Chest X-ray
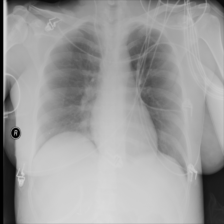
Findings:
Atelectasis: negative
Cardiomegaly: negative
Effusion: negative
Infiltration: negative
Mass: negative
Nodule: negative
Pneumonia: negative
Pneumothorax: negative
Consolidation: negative
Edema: negative
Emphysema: negative
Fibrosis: negative
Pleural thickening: negative
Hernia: negative